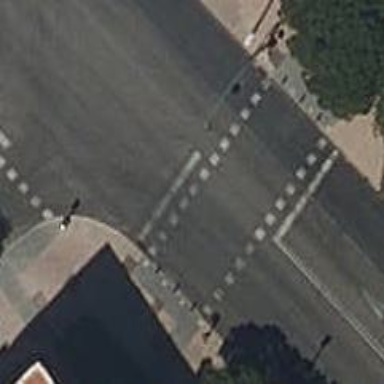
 there are traffic signals and zebra crossing."